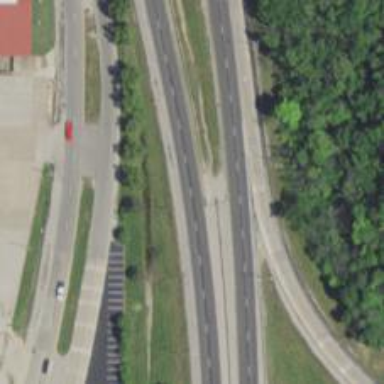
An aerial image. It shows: Primary highway that functions as expressway.